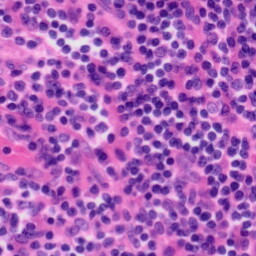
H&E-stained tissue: Tonsil